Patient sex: F
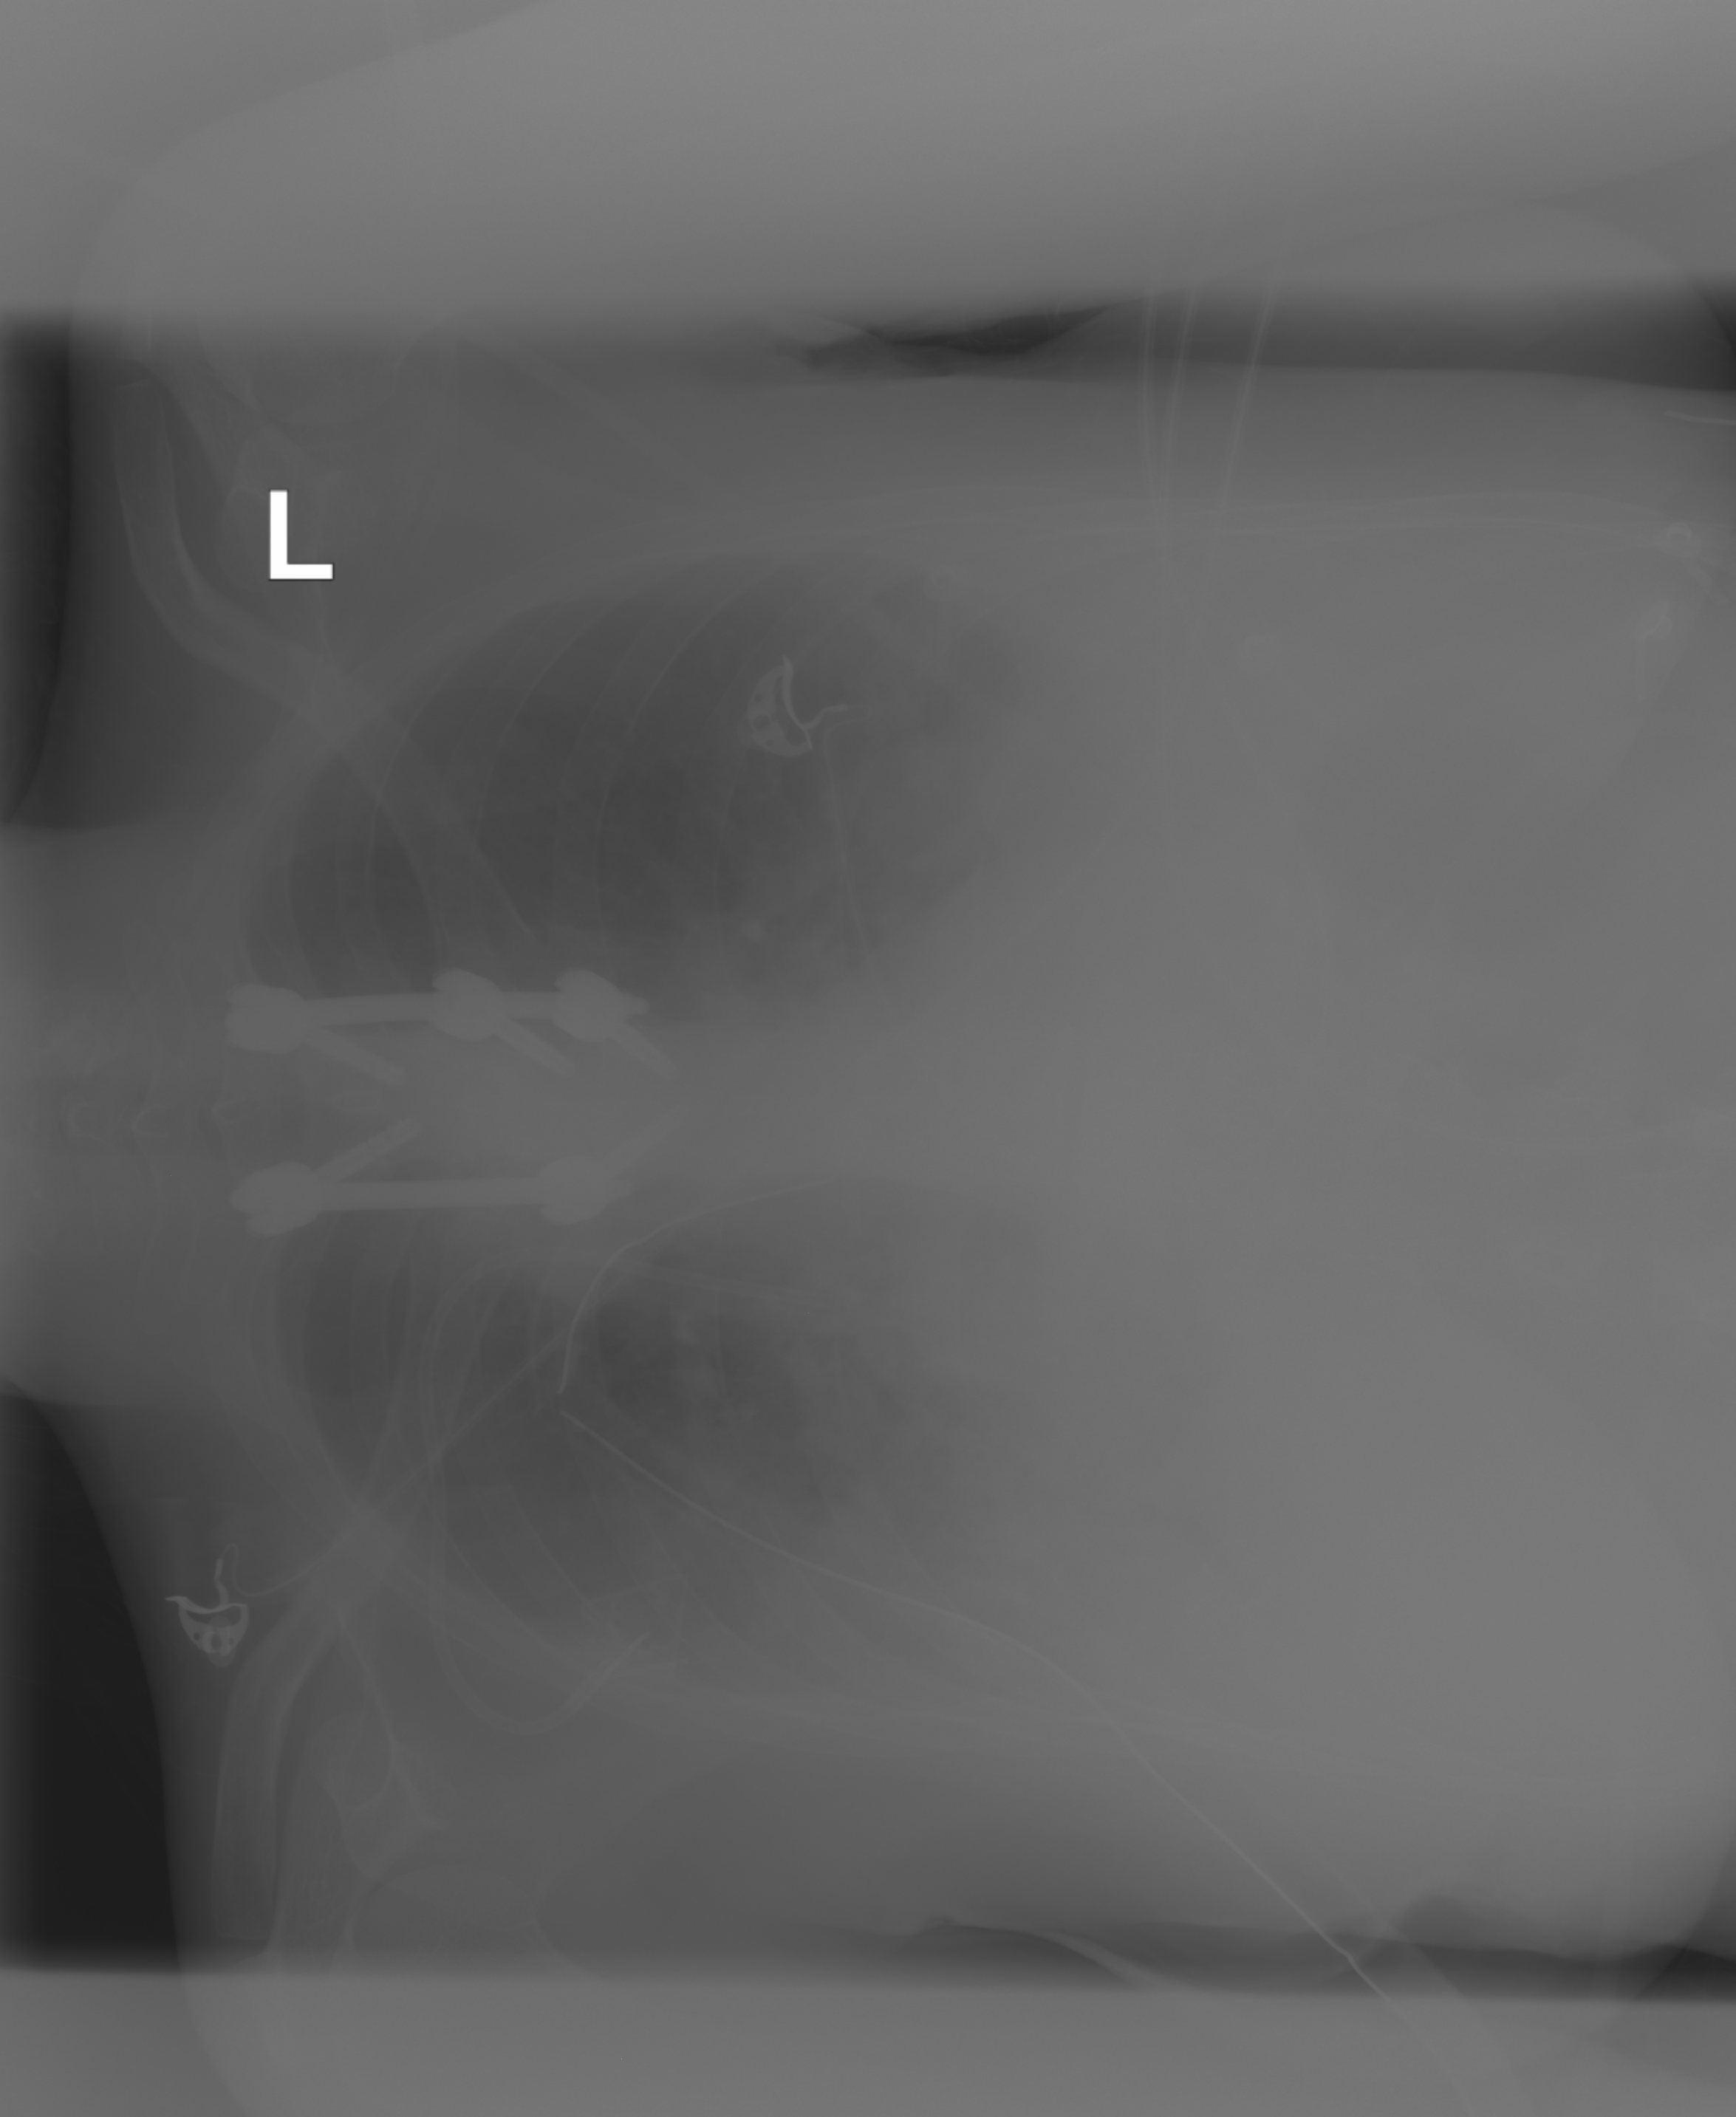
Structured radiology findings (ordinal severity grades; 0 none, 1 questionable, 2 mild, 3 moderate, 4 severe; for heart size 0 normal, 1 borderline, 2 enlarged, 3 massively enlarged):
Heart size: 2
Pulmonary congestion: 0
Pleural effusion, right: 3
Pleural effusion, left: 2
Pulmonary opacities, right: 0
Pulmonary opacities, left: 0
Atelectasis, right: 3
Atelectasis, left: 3